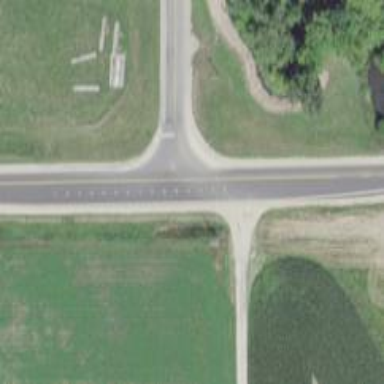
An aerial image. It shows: Road with stop sign.